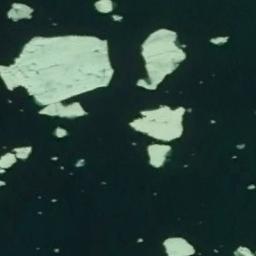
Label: sea_ice